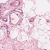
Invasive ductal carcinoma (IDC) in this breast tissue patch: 0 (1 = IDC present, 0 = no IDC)